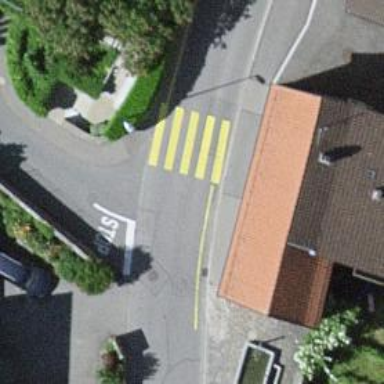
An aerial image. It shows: Uncontrolled zebra crossing on the road.